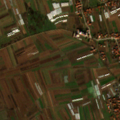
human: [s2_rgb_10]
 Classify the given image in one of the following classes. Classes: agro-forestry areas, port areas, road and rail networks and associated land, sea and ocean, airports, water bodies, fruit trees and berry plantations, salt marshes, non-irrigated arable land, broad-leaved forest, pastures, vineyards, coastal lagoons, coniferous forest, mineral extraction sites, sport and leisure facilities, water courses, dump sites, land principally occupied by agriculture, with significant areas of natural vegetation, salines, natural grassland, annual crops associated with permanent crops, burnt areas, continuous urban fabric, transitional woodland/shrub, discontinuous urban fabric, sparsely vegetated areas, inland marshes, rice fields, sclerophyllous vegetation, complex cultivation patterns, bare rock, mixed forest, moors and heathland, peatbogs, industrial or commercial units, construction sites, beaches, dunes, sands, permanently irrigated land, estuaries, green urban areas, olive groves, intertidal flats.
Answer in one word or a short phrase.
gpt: discontinuous urban fabric, non-irrigated arable land, complex cultivation patterns